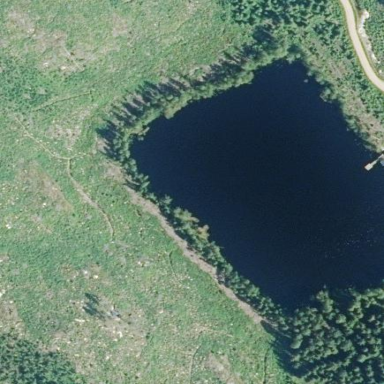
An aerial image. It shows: Serene lake surrounded by nature.